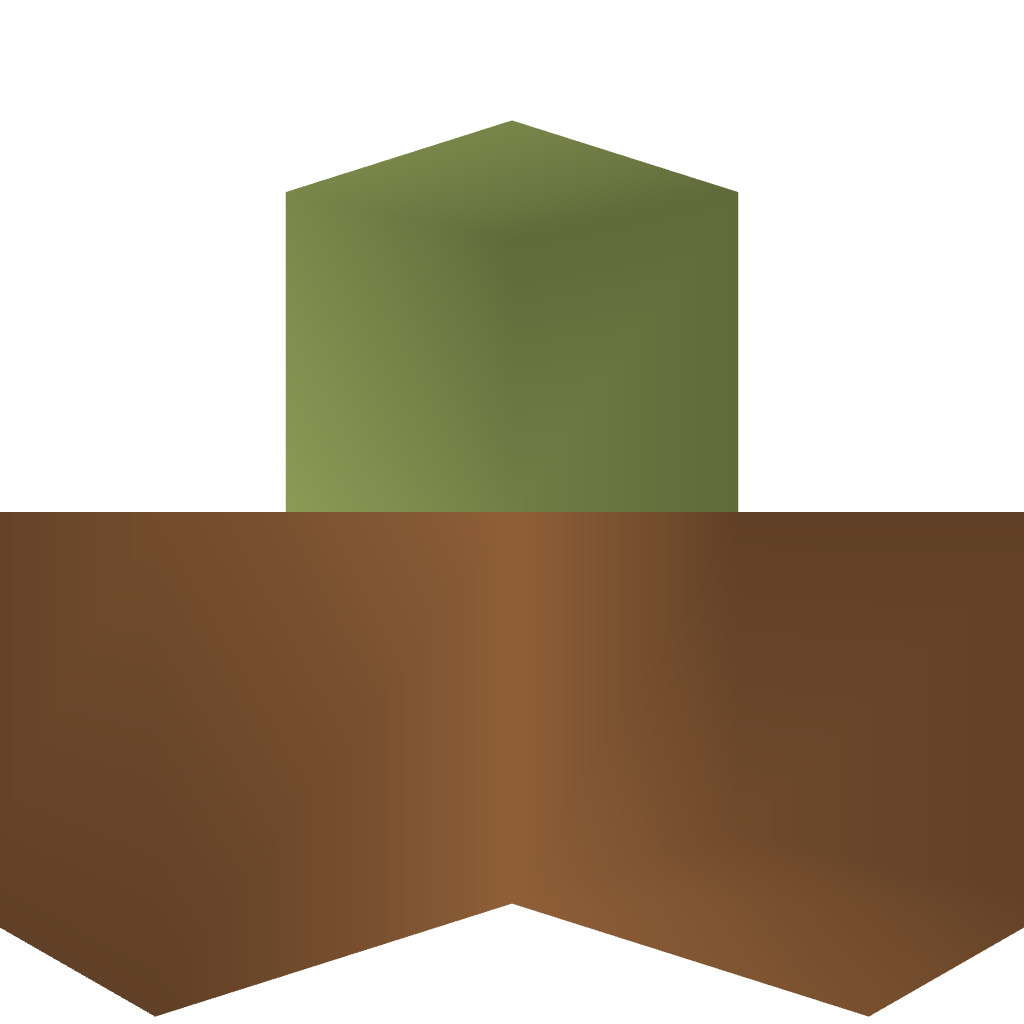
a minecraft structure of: Hover Lamp